Question: I'm trying to show a label based on the selected value of a combo box. I'm using VS2010.
Here's the code:
'''
private void pointsSettings_SelectionChanged(object sender, SelectionChangedEventArgs e)
{
if (this.pointsSettings.SelectedValue.ToString() == "between")
{
pointsAboveLabel.Visibility = Visibility.Collapsed;
}
else
{
pointsAboveLabel.Visibility = Visibility.Visible;
}
}
'''
And the XAML:
'''
<ComboBox Name="pointsSettings" SelectionChanged="pointsSettings_SelectionChanged">
<ComboBoxItem Content="between" />
<ComboBoxItem Content="above" IsSelected="True" />
<ComboBoxItem Content="below" />
</ComboBox>
<Label Content="points" Name="pointsAboveLabel" />
<Label Content="and" Name="pointsBetweenLabel" Visibility="Collapsed" />
'''
And here is the error I got:

Text reads: .
I'm aware that there is another question very similar this - with the same error in fact- however the solution provided (moving a variable initialization to above the InitializeComponent() method call) is not appropriate for me as I have no object initialization.
Any and all help is appreciated most warmly.
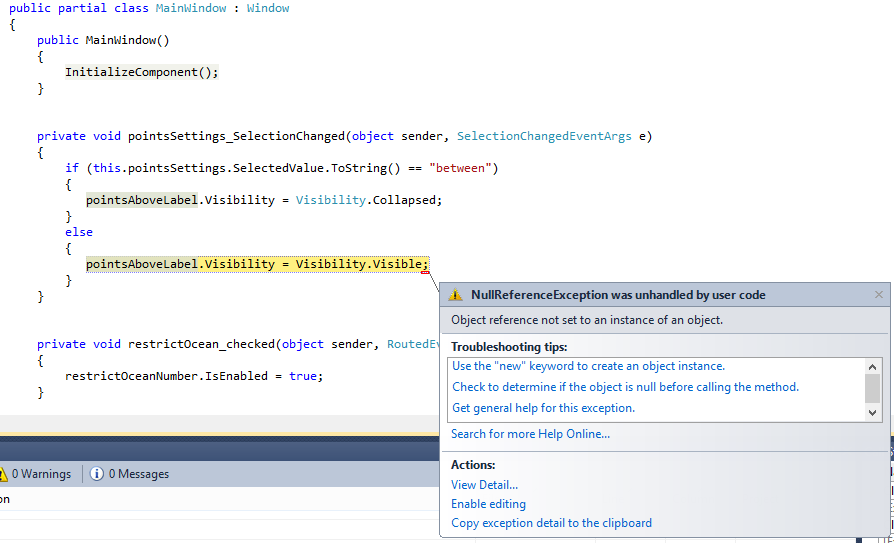
Answer: This happens because the pointsSettings_SelectionChanged happens before the UI is fully initialized (you can see in the callstack that it comes from the InitializeComponents() call). So the label has not been initialized in the UI, and therefore your variable in the codebehind pointing to that label is null. So it is effectively the same problem as the other question, however it is the WPF framework that is initializing the variable, not you.
Your XAML is evaluated sequentially, so it hits the 'ComboBox' and initializes it (including the initially selected value) and triggers the SelectionChanged event before the label has been initialized. You'll notice if you change the order of your XAML so that the 'Label' is the 'ComboBox', you won't have the problem because the 'Label' will be initialized before the event is fired.
To solve this, I would suggest adding a condition to the pointsSettings_SelectionChanged method to return if the pointsAboveLabel is null:
'''
private void pointsSettings_SelectionChanged(object sender, SelectionChangedEventArgs e)
{
if(pointsAboveLabel == null) return;
//rest of code
}
'''
And since you are hard-coding the initially selected value in the 'ComboBox', you can hard-code the initial 'Visibility' of the 'Label'.
But you've got another problem in your code - the 'SelectedValue' of the 'ComboBox' will never be a string as you've got it setup now. The 'SelectedValue' will be a 'ComboBoxItem'. In order to see the string value you're putting in the 'ComboBoxItem', you'll need to look at the 'Content' property. So you'll need something like this:
'''
ComboBoxItem item = pointsSettings.SelectedValue as ComboBoxItem;
if(item.Content.ToString() == "between")
{
...
}
'''